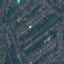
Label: Residential